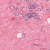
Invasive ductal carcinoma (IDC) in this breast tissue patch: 0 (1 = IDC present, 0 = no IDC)